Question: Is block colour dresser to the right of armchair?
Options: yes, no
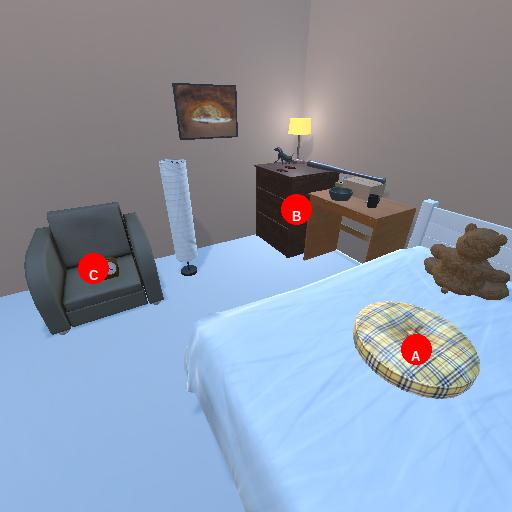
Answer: yes